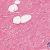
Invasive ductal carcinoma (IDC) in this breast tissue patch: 0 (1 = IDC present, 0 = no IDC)